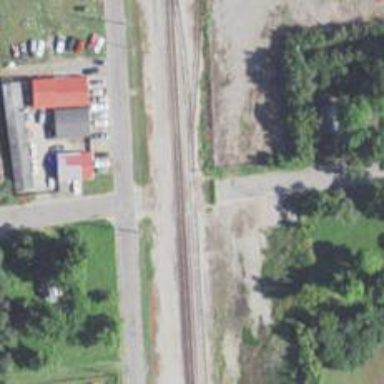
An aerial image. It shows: Railway siding with rails.